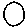
Label: circle